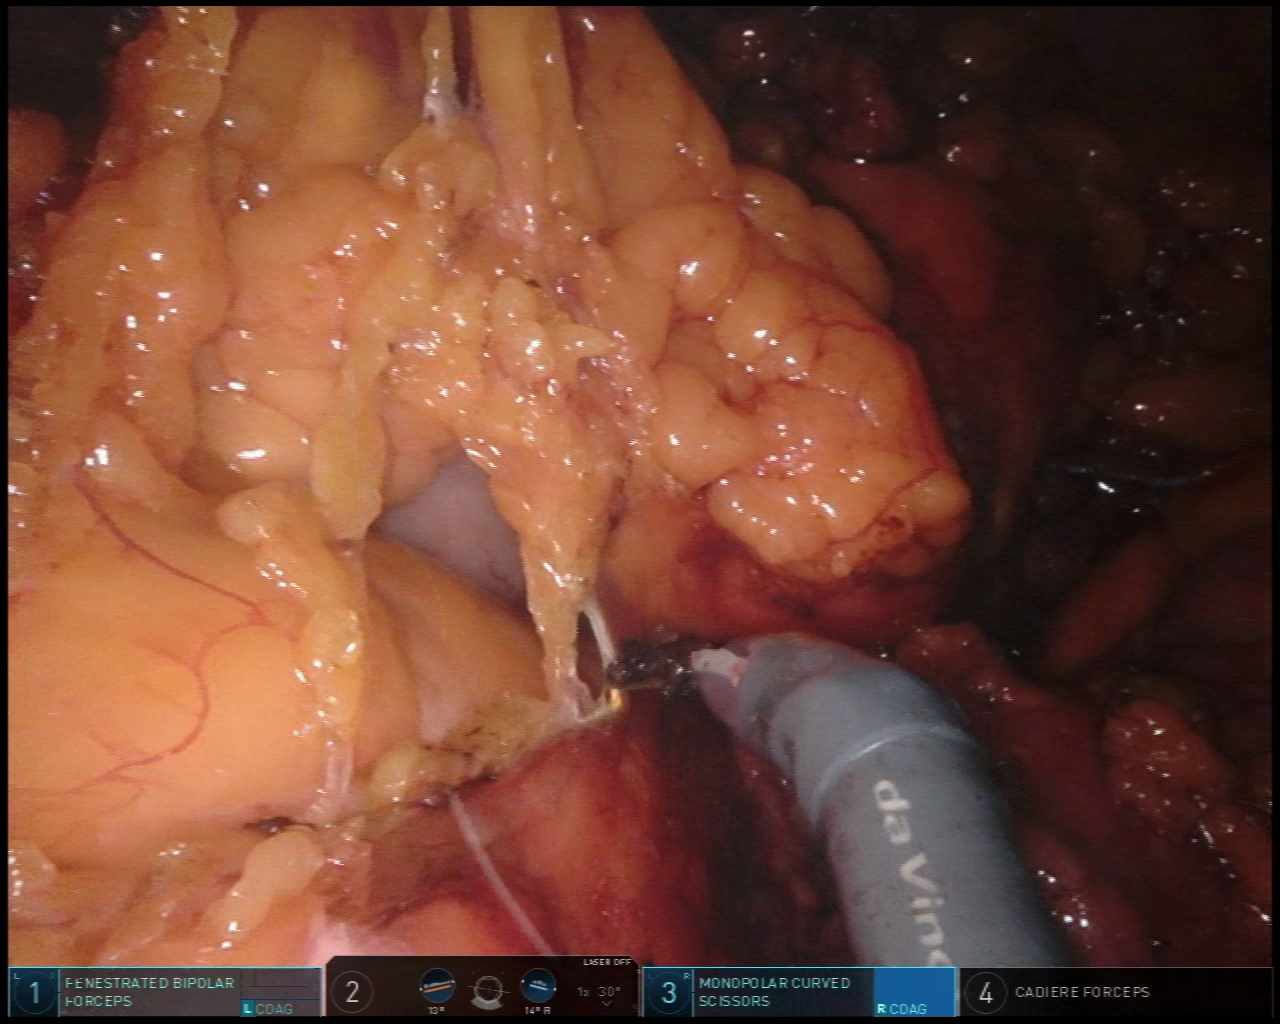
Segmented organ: stomach
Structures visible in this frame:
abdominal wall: no
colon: no
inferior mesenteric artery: no
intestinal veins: no
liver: no
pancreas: no
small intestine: no
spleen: no
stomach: yes
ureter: no
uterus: no
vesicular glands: no